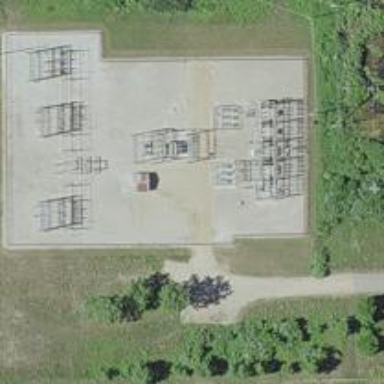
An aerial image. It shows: Switch for power supply.